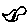
Label: bird